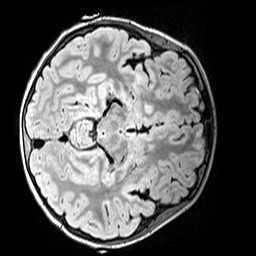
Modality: FLAIR
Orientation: axial
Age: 11
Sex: female
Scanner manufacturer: siemens
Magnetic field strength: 3 T
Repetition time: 5 s
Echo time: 0.388 s